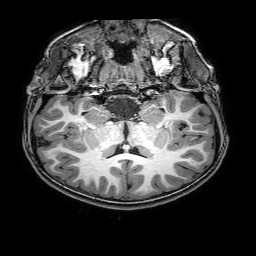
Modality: T1w
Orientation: sagittal
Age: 6
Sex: male
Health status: healthy